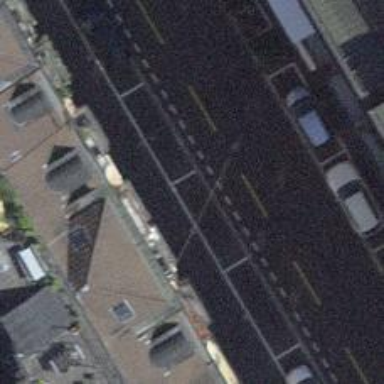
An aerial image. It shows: Parking available on the street side with parallel orientation.